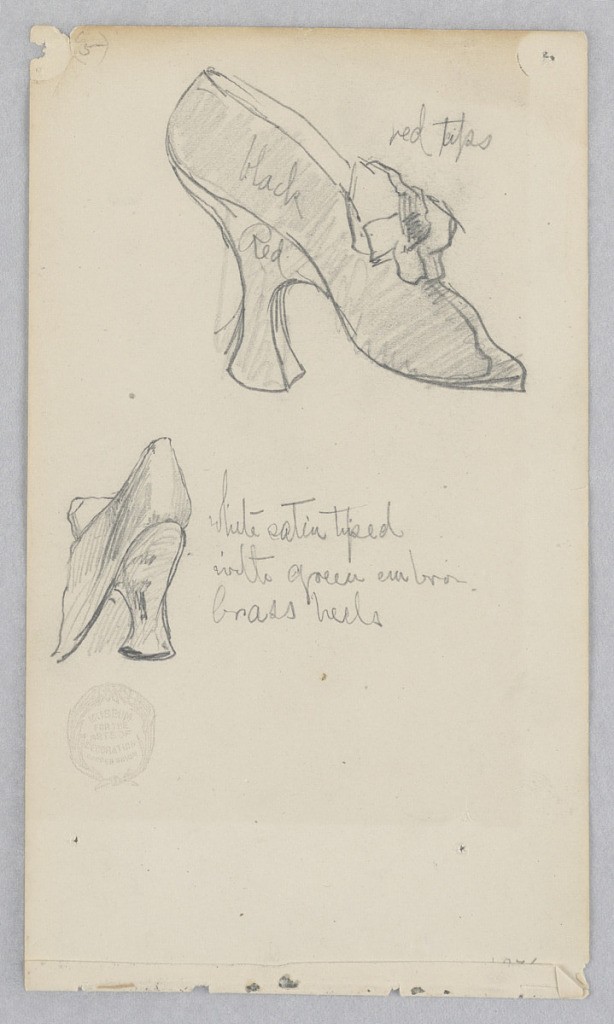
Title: Shoe
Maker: Robert Frederick Blum, American, 1857–1903
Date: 1876
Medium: Graphite on wove paper
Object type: Drawing
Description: Above, Sketch of a lady's shoe with a slip-knot tie; Below, Detail sketch of the heel.